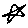
Label: star